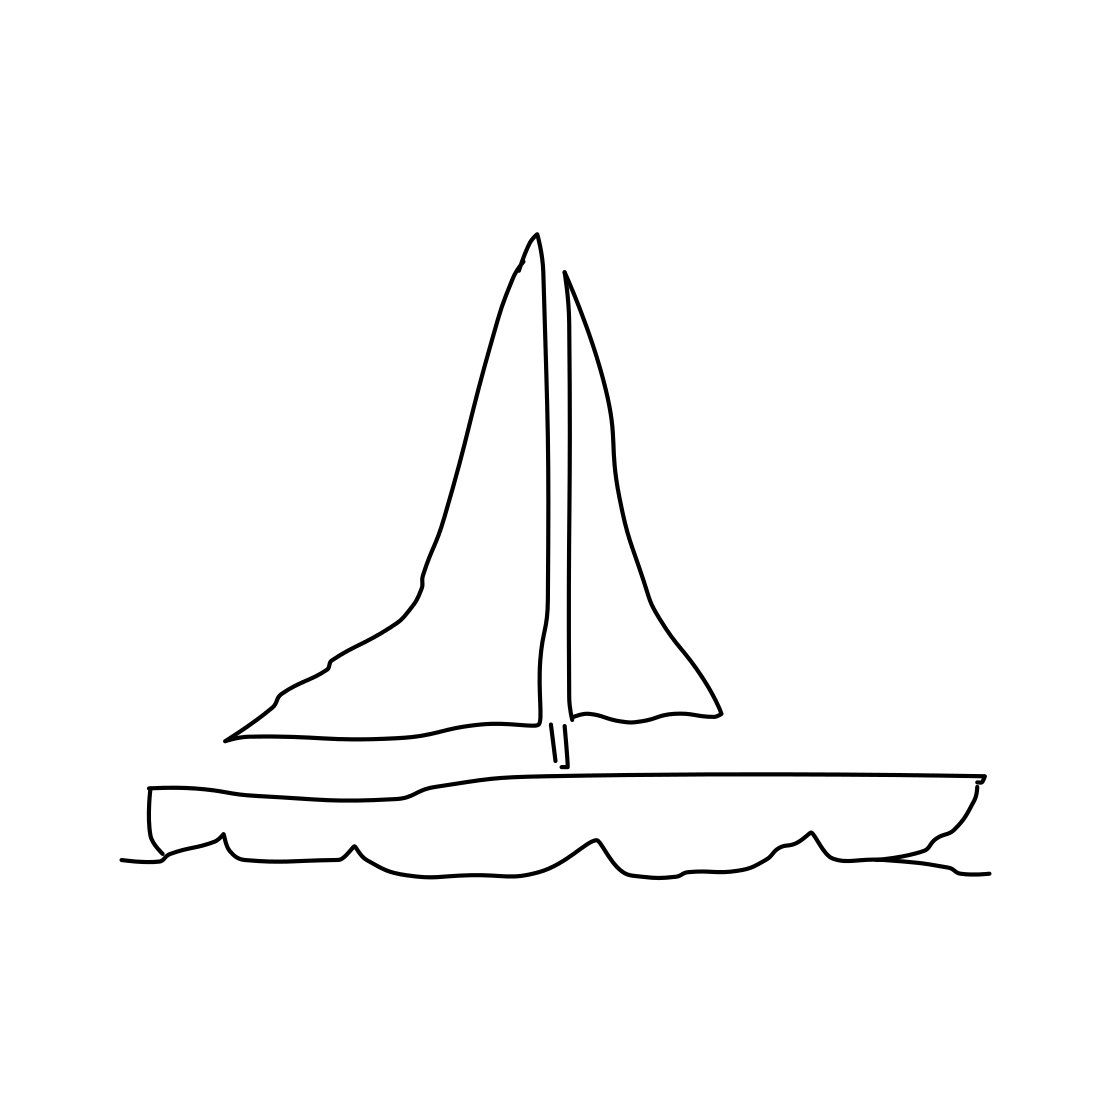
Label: sailboat